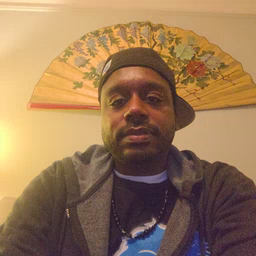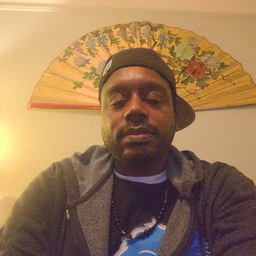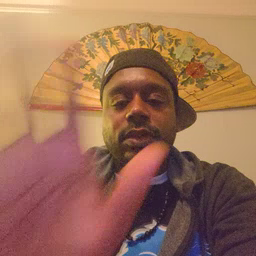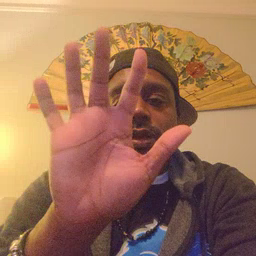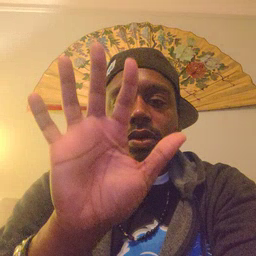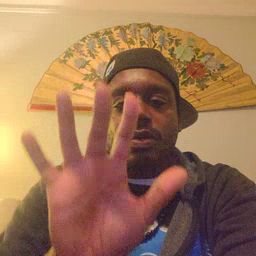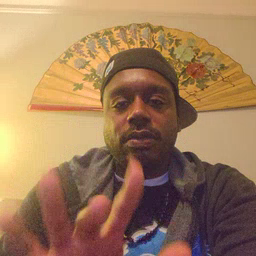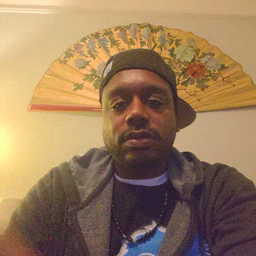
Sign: snow